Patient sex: M
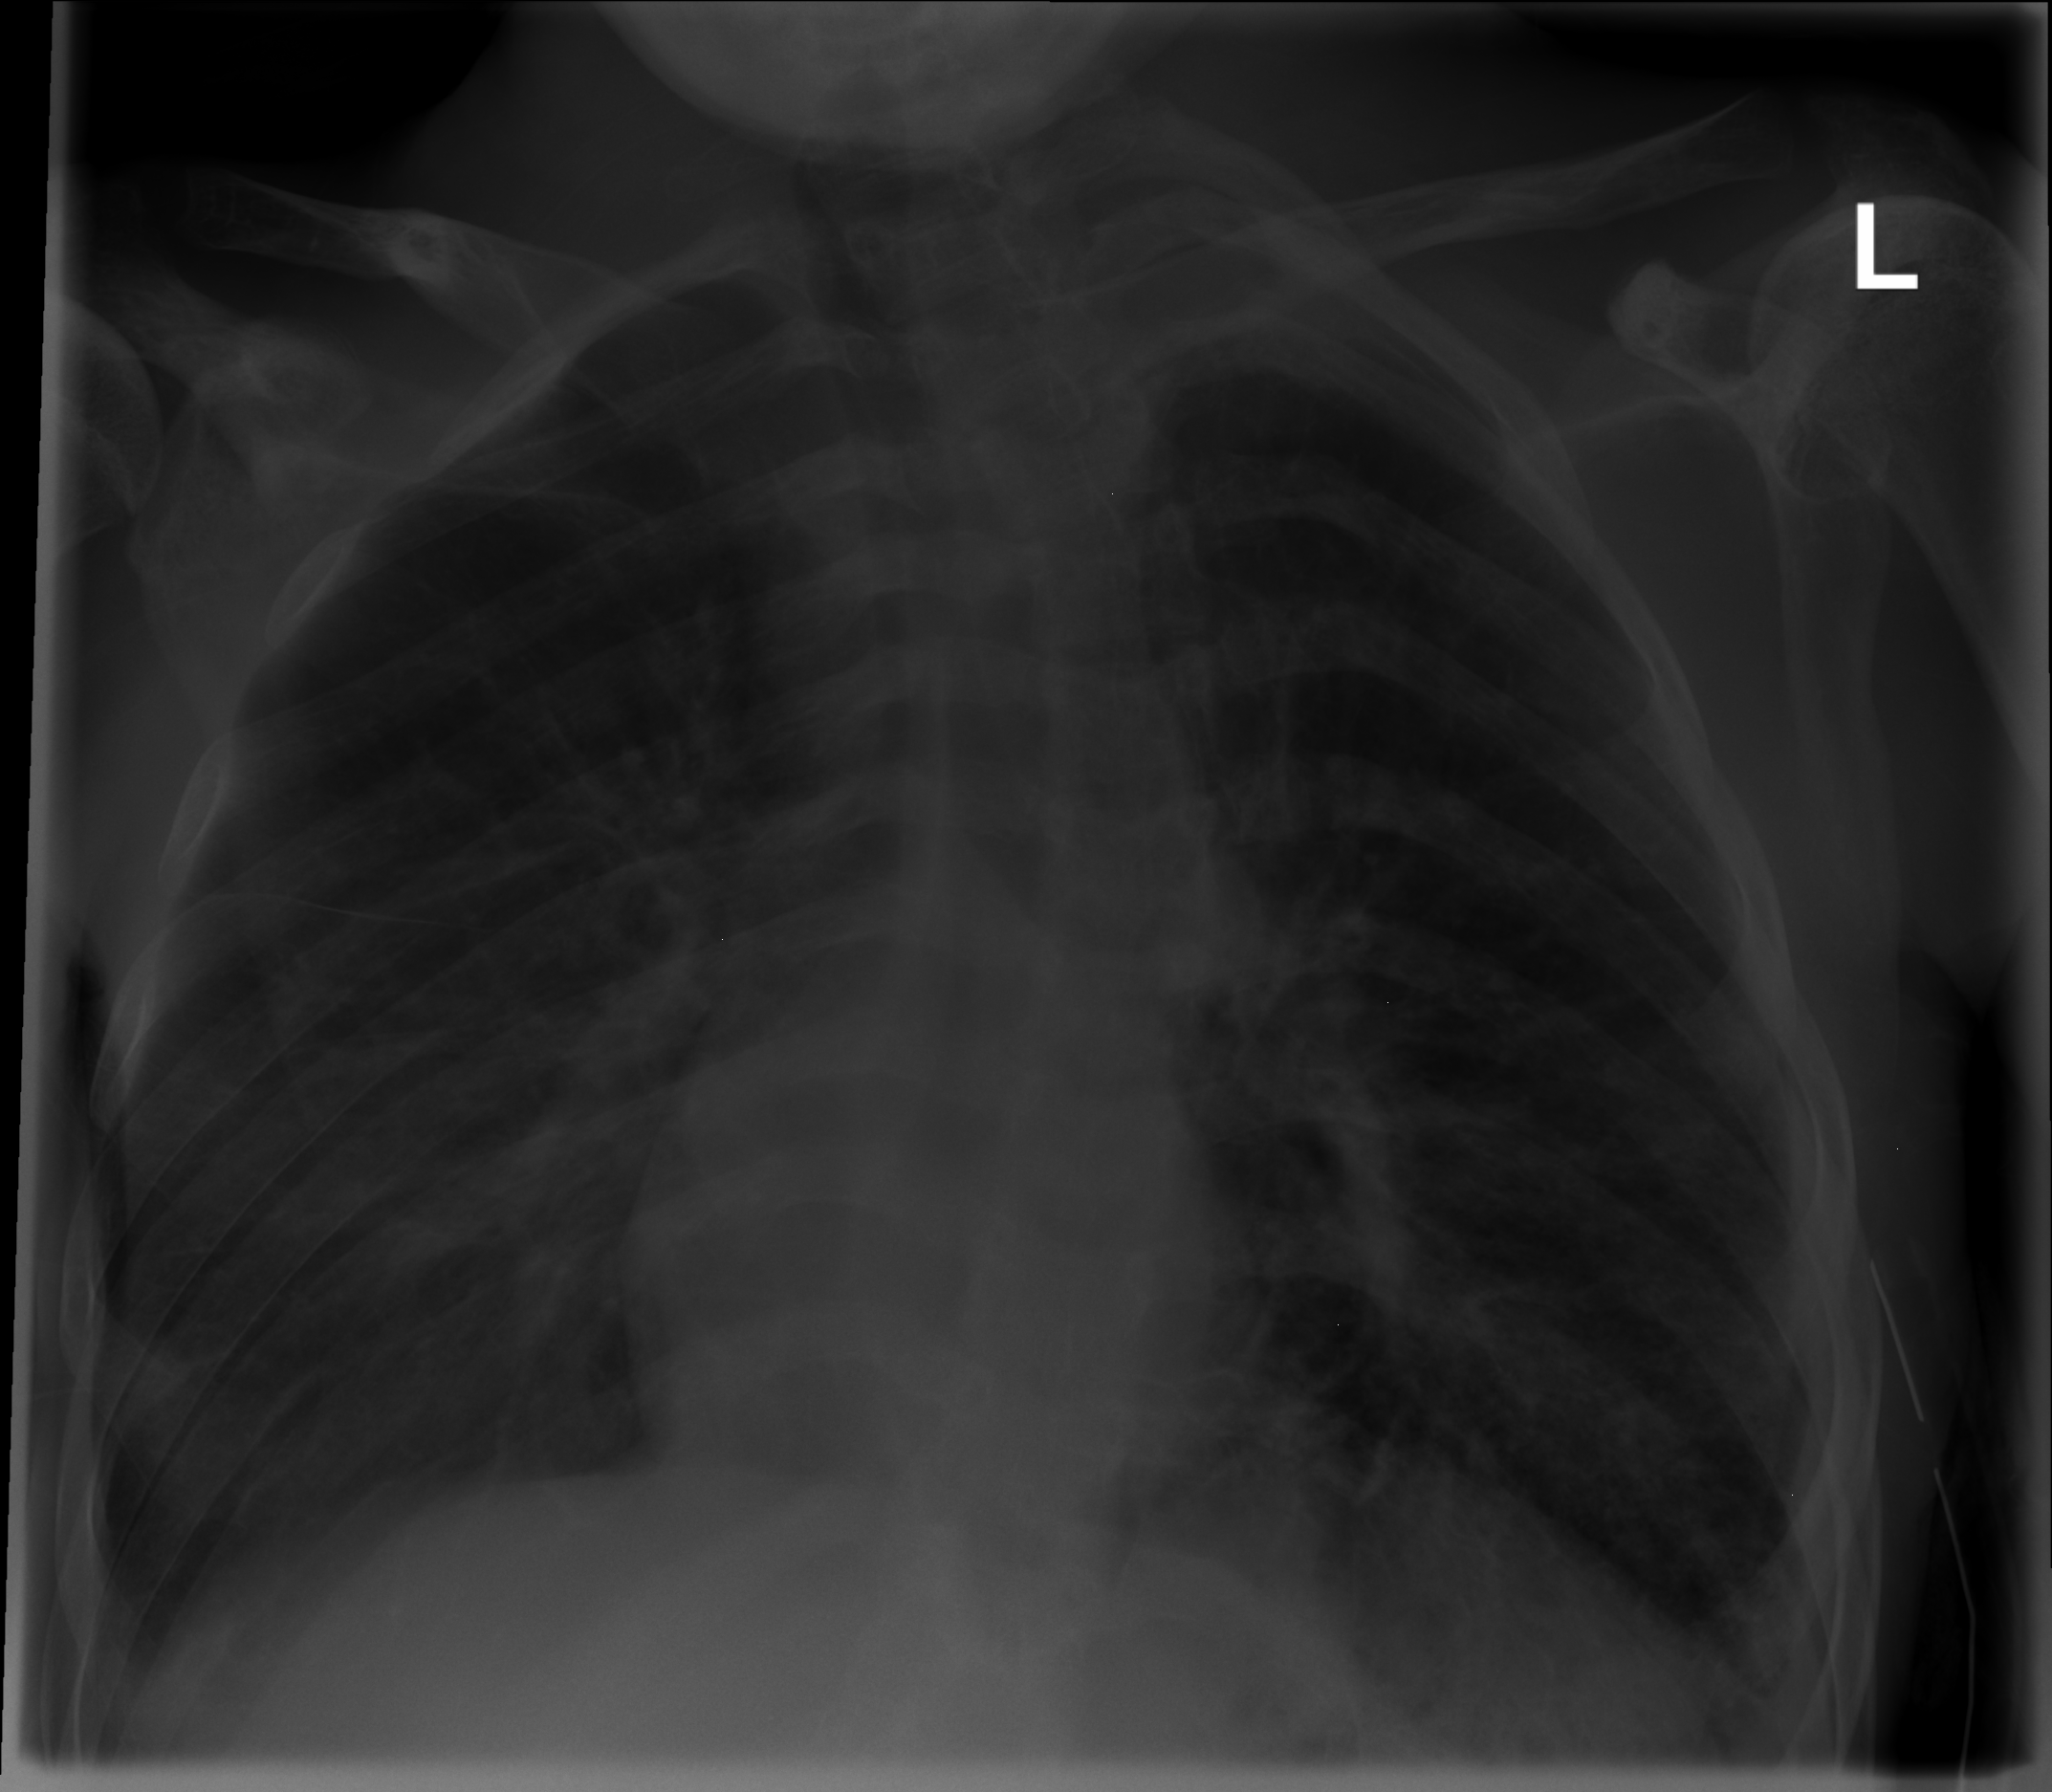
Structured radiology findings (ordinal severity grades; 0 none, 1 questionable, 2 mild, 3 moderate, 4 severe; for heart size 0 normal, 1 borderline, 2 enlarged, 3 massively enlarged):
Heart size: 0
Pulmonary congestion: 2
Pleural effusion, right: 0
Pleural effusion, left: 0
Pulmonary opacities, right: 2
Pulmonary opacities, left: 2
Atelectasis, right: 0
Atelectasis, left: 0